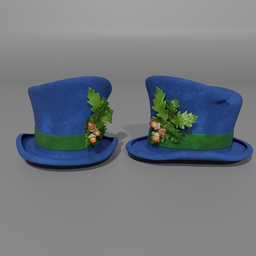
Label: people